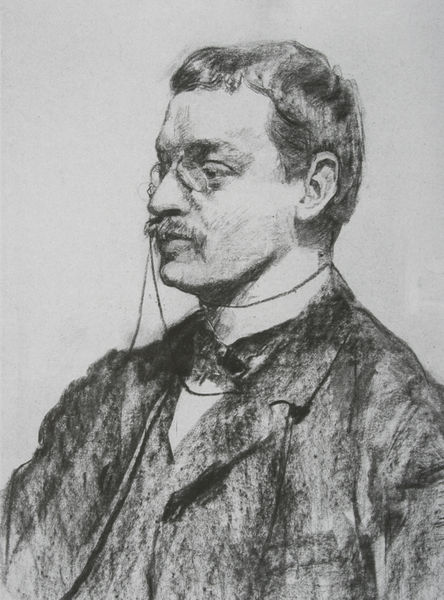
Titel: Bildnis Fritz Mentha
Künstler: Clara von Rappard
Institution: Privatbesitz
Schlagwörter: dunkel, mann, schatten, weiß, frisur, glas, grau, haar, licht, mund, nase, ohr, profil, schwarz, skizze, stirn, zeichnung, blick, schleife, anzug, bart, gläser, hemd, jacke, schnurrbart, augen, band, gesicht, kragen, bildnis, herr, portrait, porträt, auge, haare, halbfigur, mantel, kinn, lippen, ohren, potrait, rechts, schulter, schultern, seitlich, studie, kette, grafik, schattierung, schattierungen, frack, schnurbart, krawatte, ernst, seitenansicht, wange, fliege, hemdkragen, jackett, schnauzbart, schnauzer, weste, links, kohle, schraffur, radierung, vatermörder, dreiviertel, seite, schwarzweiß, brille, bleistift, stehkragen, entwurf, kohlezeichnung, brillenkette, kneifer, zwickel, zwicker, bleistiftzeichnung, heine, halbprofil, schurbart, schnurr, oberlippenbart, kurzhaarfrisur, revert, monokel, profilansicht, sacko, matel, brusttasche, schurrbart, brillenband, glöser, hesse, scharz-weiß, halbporfil, hzeichnung, bohem, ernsst, halbprofi, brilla, augfe